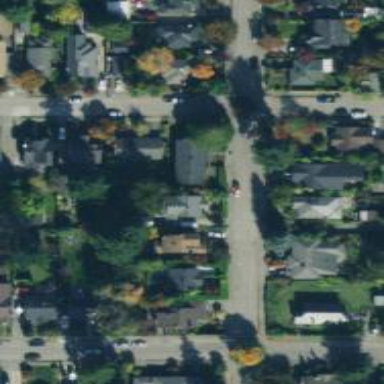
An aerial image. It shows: Residential road with separate sidewalk.